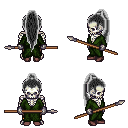
a pixel art fantasy rpg character, male body template, skeleton, green robe, gold greaves, gray extra-long topknot hairstyle, metal gloves, maroon shoes, spear, four views (front, back, left, right), 2x2 character sprite sheet, small pixel art, hard edges, no anti-aliasing